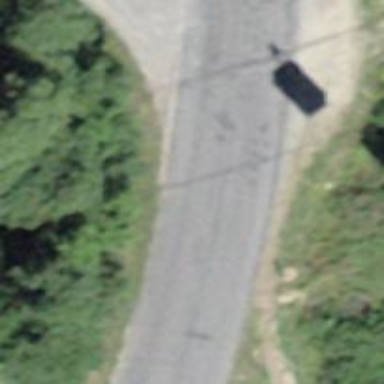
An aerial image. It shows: Tertiary road with asphalt surface.